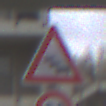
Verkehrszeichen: Stau
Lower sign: Geschwindigkeit30
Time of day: Midday
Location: Outdoor (Urban)
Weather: Overcast
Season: NotSpecified
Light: Natural